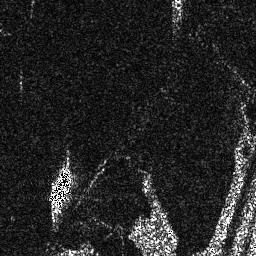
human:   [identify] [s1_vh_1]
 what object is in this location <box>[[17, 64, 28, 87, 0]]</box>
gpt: <ref>1 medium ship at the bottom left</ref>